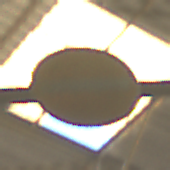
Verkehrszeichen: VerbotDerEinfahrt
Umgebung: Indoor, Urban
Tageszeit: Midday
Wetter: NotSpecified
Licht: Natural
Jahreszeit: NotSpecified
Kontrast: MediumContrast